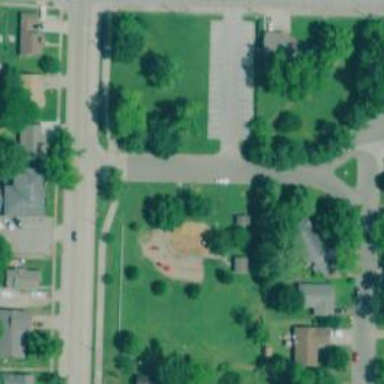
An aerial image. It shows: Park.